Platform: macOS
Application: Arc Browser
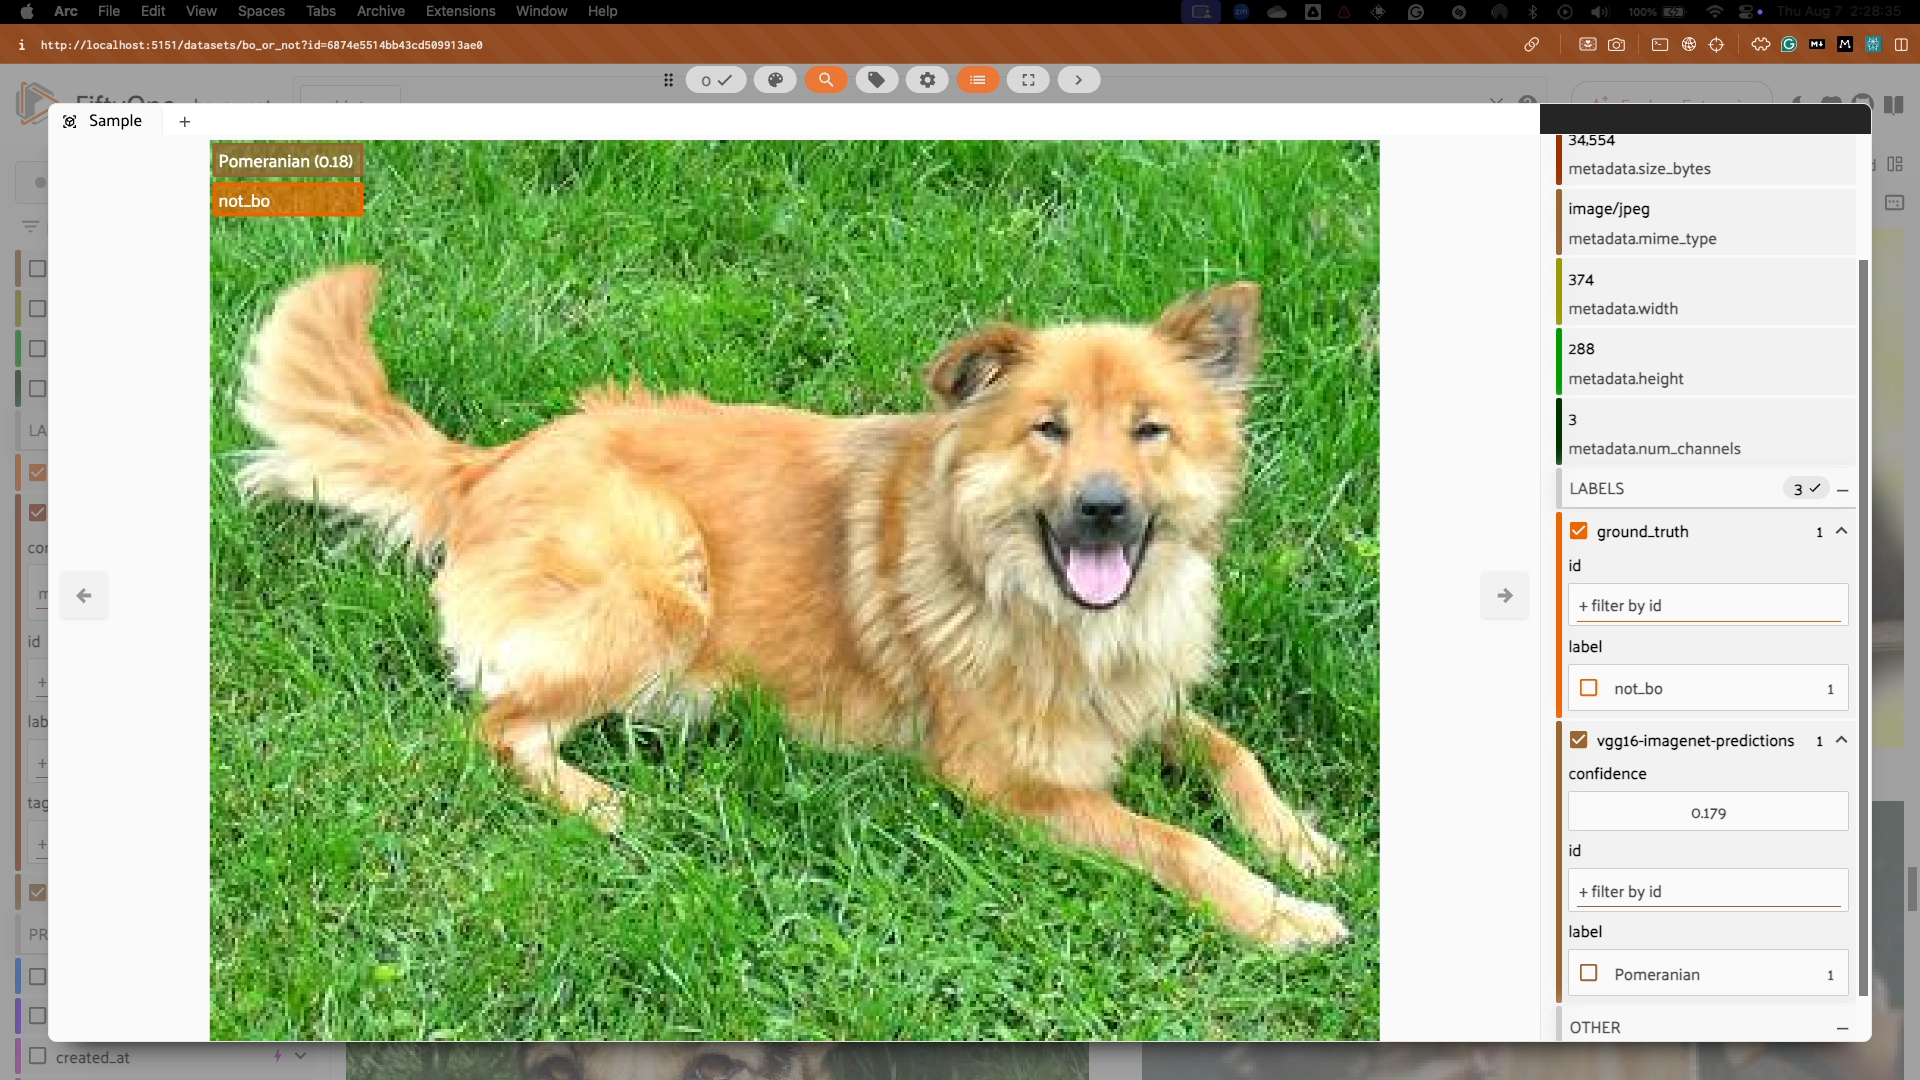
task_description: Hide available filter options for ground_truth field in the labels group of the sidebar
action_type: click
element_info: Icon
steps_since_start: 1